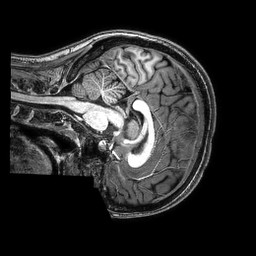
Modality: T1w
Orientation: sagittal
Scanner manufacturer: philips
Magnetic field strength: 3 T
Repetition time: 0.008 s
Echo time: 0.003568 s